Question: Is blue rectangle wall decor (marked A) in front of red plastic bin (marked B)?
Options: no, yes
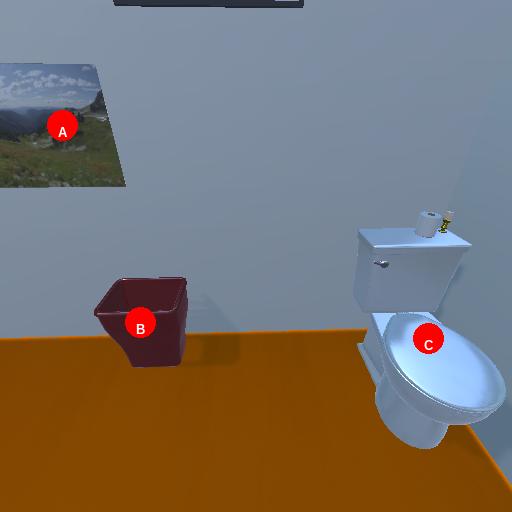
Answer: no